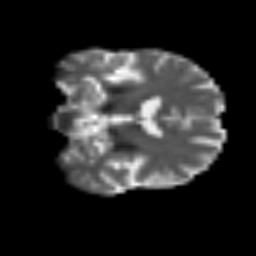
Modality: T2w
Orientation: coronal
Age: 54
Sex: male
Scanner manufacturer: siemens
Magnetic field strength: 3 T
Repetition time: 3.2 s
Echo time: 0.081 s